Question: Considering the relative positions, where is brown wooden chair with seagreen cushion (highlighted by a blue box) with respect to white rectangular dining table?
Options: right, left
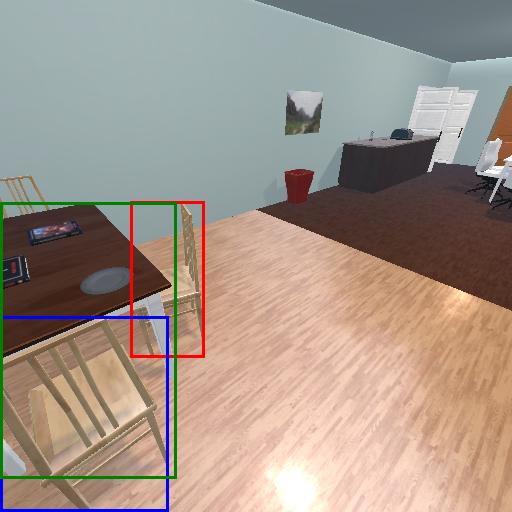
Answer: right